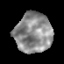
Tissue: prostate
Cell type: Myeloid cells
Senescence score: 0.3252
Nuclear area (px): 1445
Mean DAPI intensity: 141.456